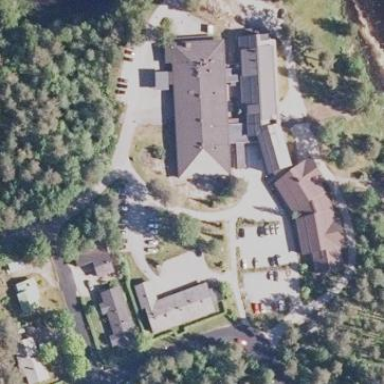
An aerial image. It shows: Hospital building.